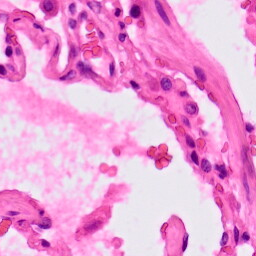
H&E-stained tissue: Lung